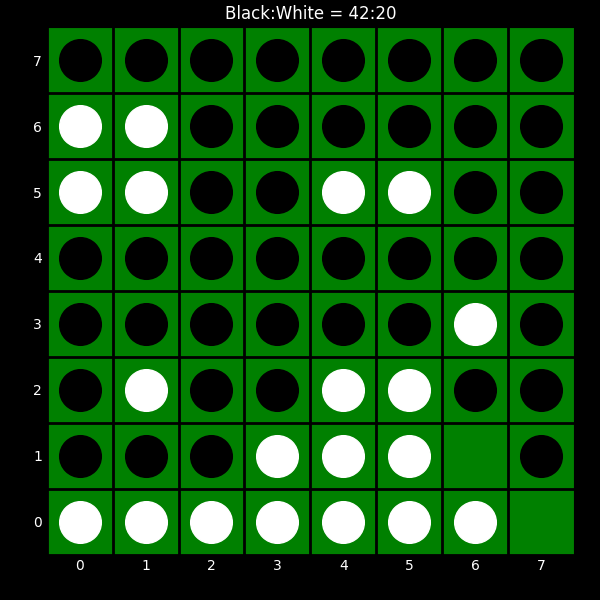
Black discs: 42
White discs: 20